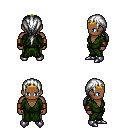
a pixel art fantasy rpg character, male body template, human, dark skin, green robe, teal pants, white ponytail hairstyle, gold tiara, leather bracers, metal boots, four views (front, back, left, right), 2x2 character sprite sheet, small pixel art, hard edges, no anti-aliasing